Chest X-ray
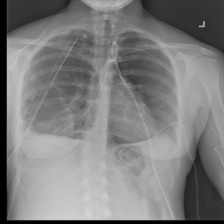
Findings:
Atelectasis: negative
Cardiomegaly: negative
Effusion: negative
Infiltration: negative
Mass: negative
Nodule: negative
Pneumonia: negative
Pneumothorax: positive
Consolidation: negative
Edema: negative
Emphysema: negative
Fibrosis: negative
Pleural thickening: negative
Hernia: negative